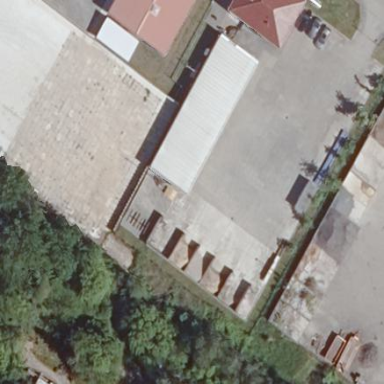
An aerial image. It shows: Industrial building with skillion roof shape.